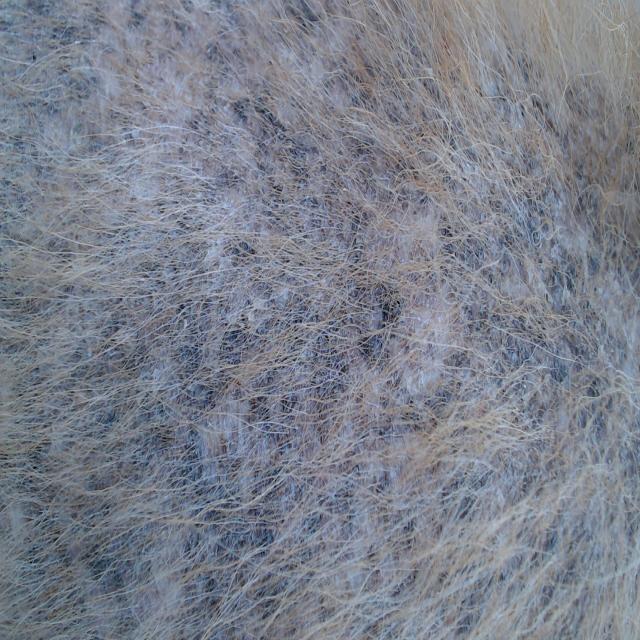
Canine demodicosis (Demodex mange) — caused by Demodex canis mites. Presents with alopecia, follicular papules, pustules, and comedones. Often localized on face and forelimbs.